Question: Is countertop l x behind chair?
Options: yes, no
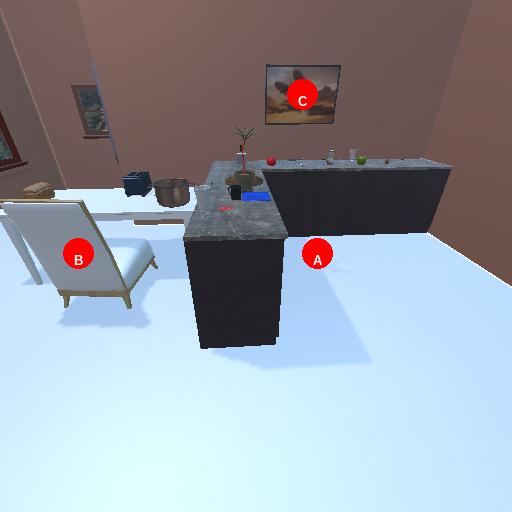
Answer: yes